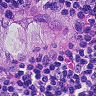
Metastatic tissue present: yes